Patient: sex M, age 17
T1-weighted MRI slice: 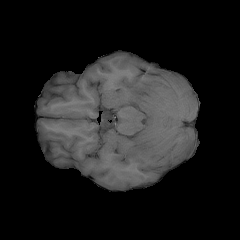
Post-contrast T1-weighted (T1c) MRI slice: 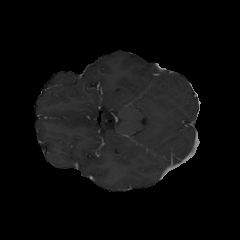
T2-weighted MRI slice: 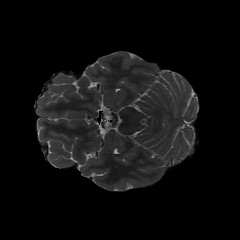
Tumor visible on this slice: no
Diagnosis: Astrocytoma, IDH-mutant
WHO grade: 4